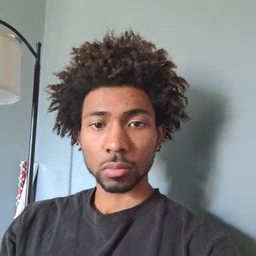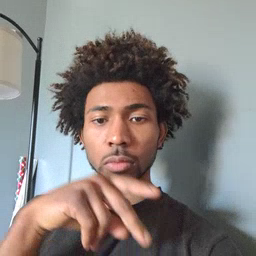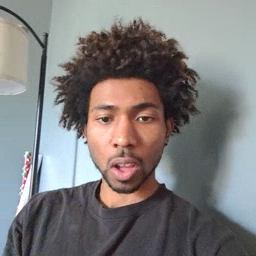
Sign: fall